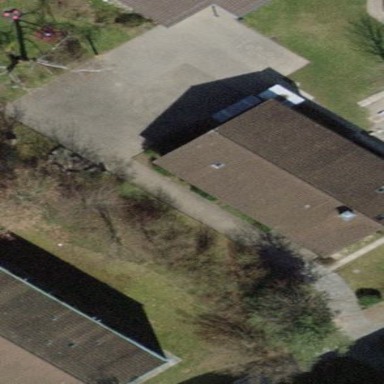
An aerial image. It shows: Kindergarten building.